Interaction volume radius: 5 \u00c5
Interaction volume height: 10 \u00c5
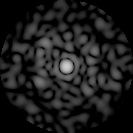
Disorder parameter: 0.831